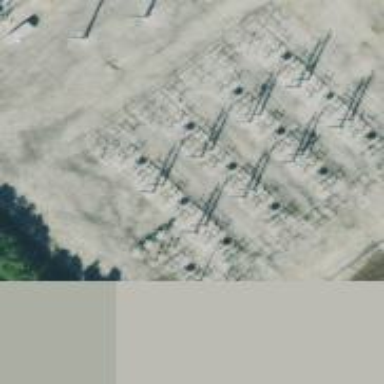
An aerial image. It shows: Switch used for power control.